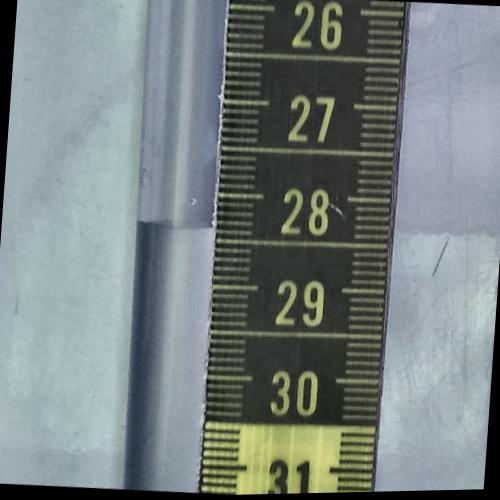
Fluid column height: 28.4 cm